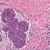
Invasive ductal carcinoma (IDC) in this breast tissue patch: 0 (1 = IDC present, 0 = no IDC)